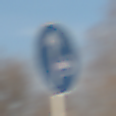
Verkehrszeichen: VorgeschriebeneFahrtrichtungGeradeausOderRechts
Umgebung: Outdoor, Suburban
Tageszeit: MorningAfternoon
Wetter: PartlyCloudy
Licht: Natural
Jahreszeit: NotSpecified
Kontrast: HighContrast